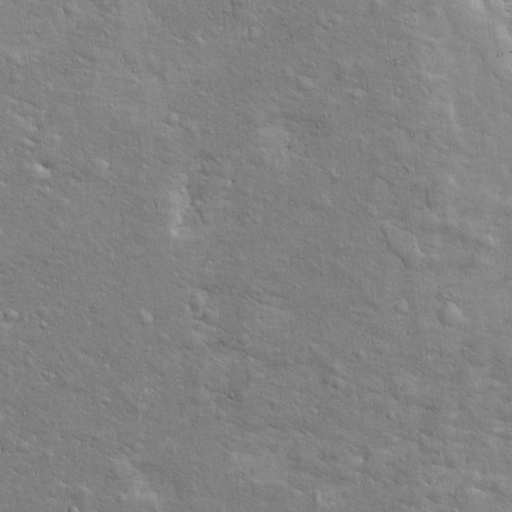
Classes present: Background, Cone